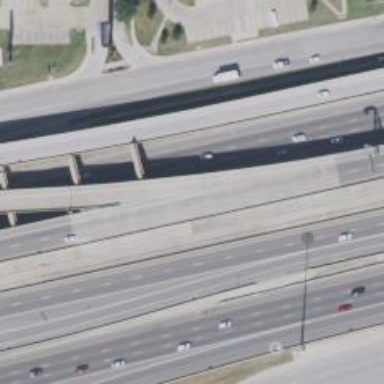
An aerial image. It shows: Bridge over motorway_link.